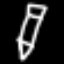
Label: pencil